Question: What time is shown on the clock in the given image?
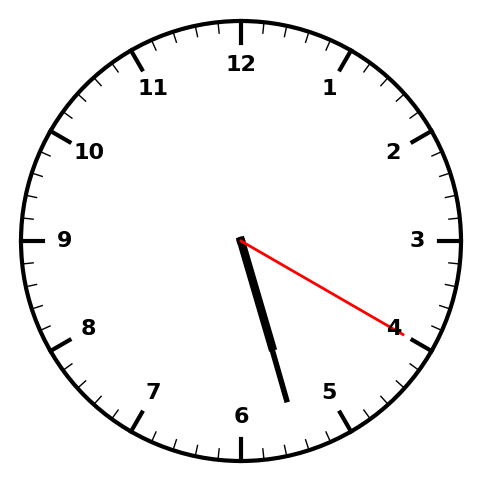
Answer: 05:27:20